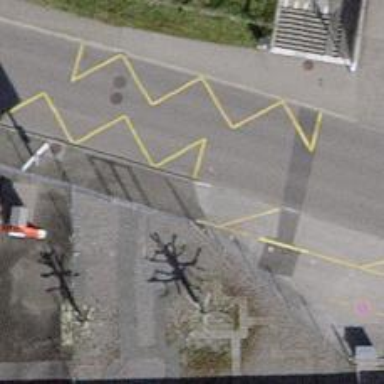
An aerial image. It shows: Platform for public transport is situated by the road.